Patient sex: F
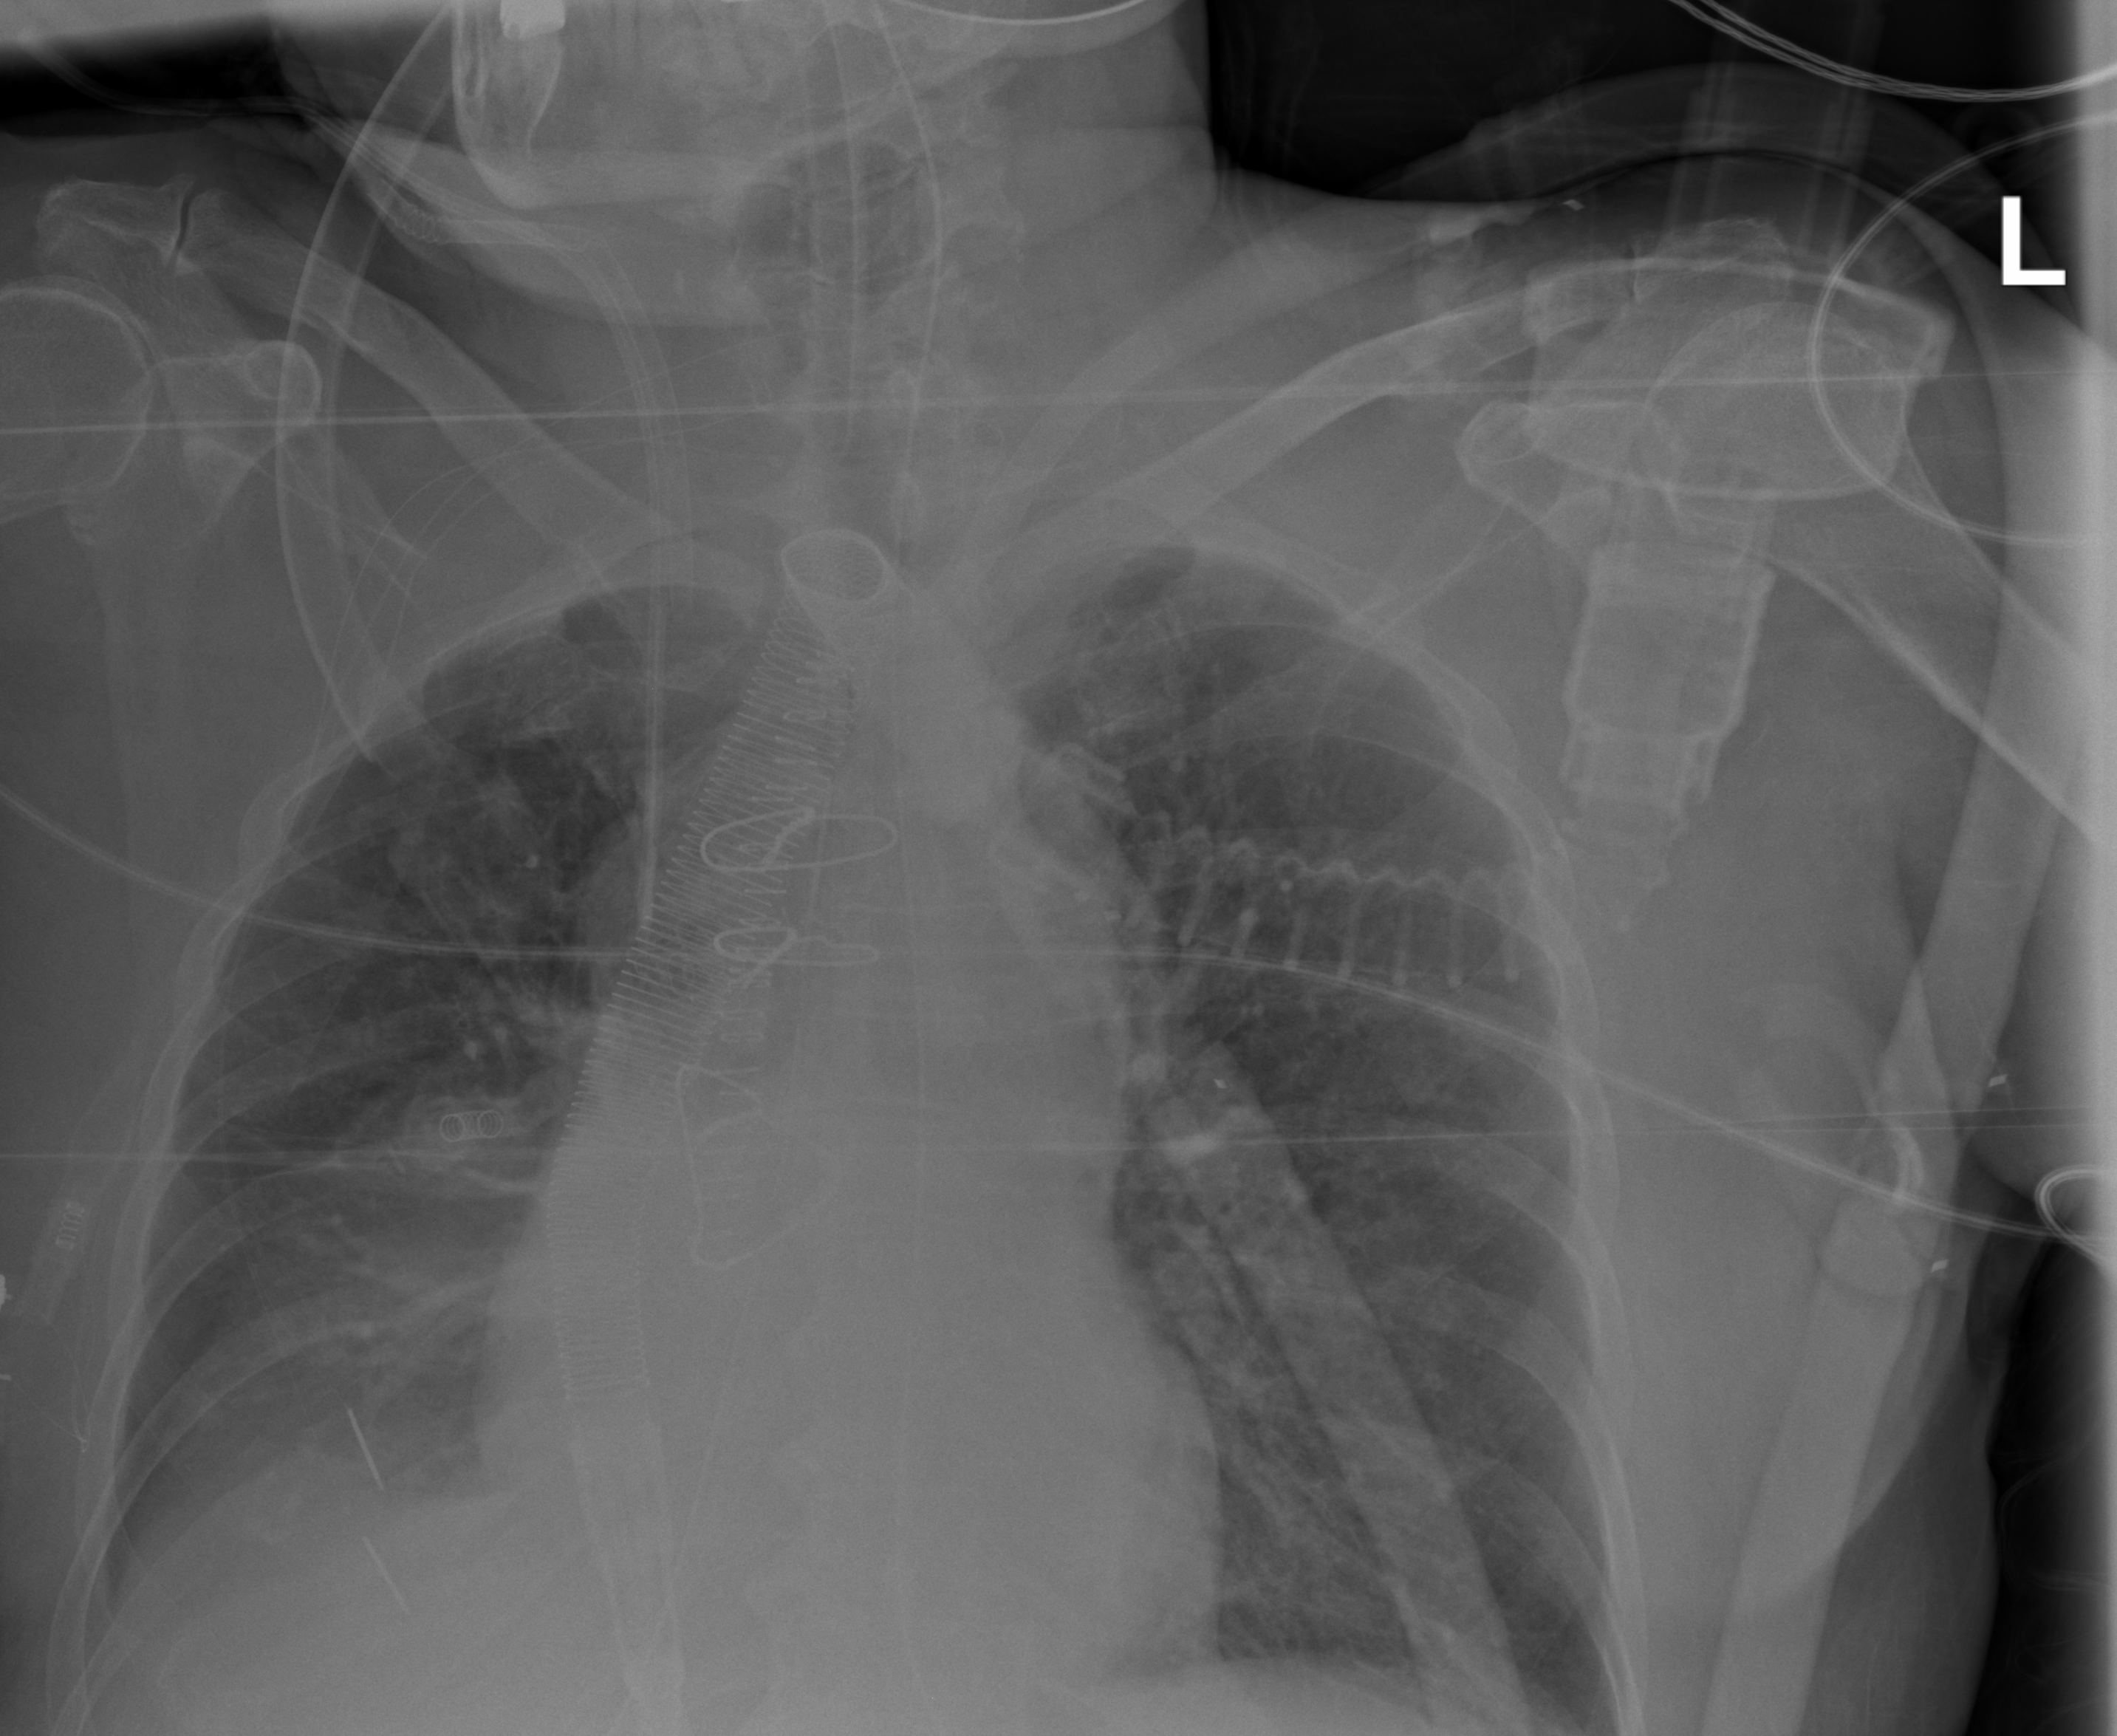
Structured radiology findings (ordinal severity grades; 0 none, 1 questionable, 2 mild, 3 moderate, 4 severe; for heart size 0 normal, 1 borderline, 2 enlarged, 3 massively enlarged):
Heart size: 0
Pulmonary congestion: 2
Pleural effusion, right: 2
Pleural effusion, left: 0
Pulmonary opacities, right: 2
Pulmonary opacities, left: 0
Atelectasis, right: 3
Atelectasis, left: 2